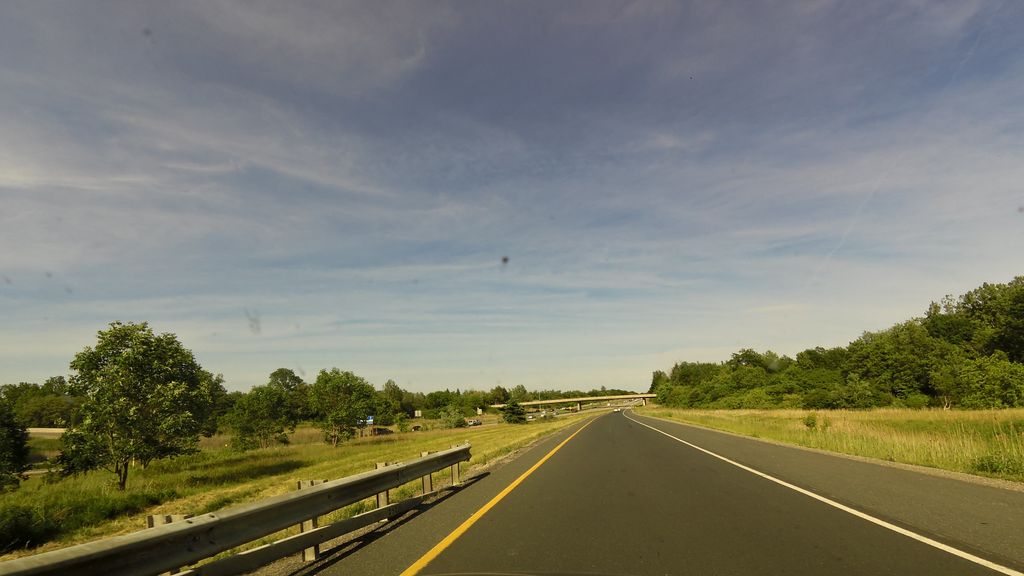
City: hamilton